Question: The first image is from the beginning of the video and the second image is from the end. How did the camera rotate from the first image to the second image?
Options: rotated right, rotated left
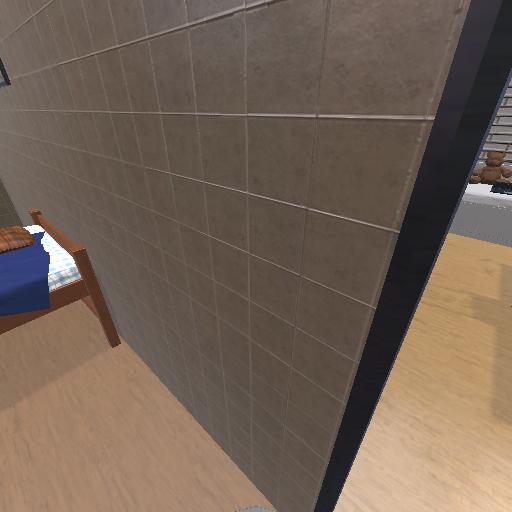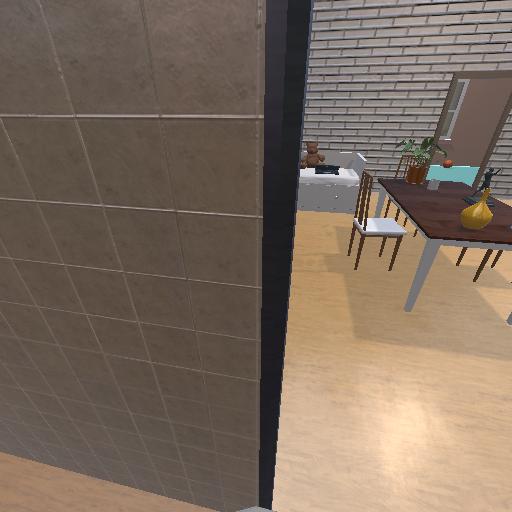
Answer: rotated right